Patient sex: F
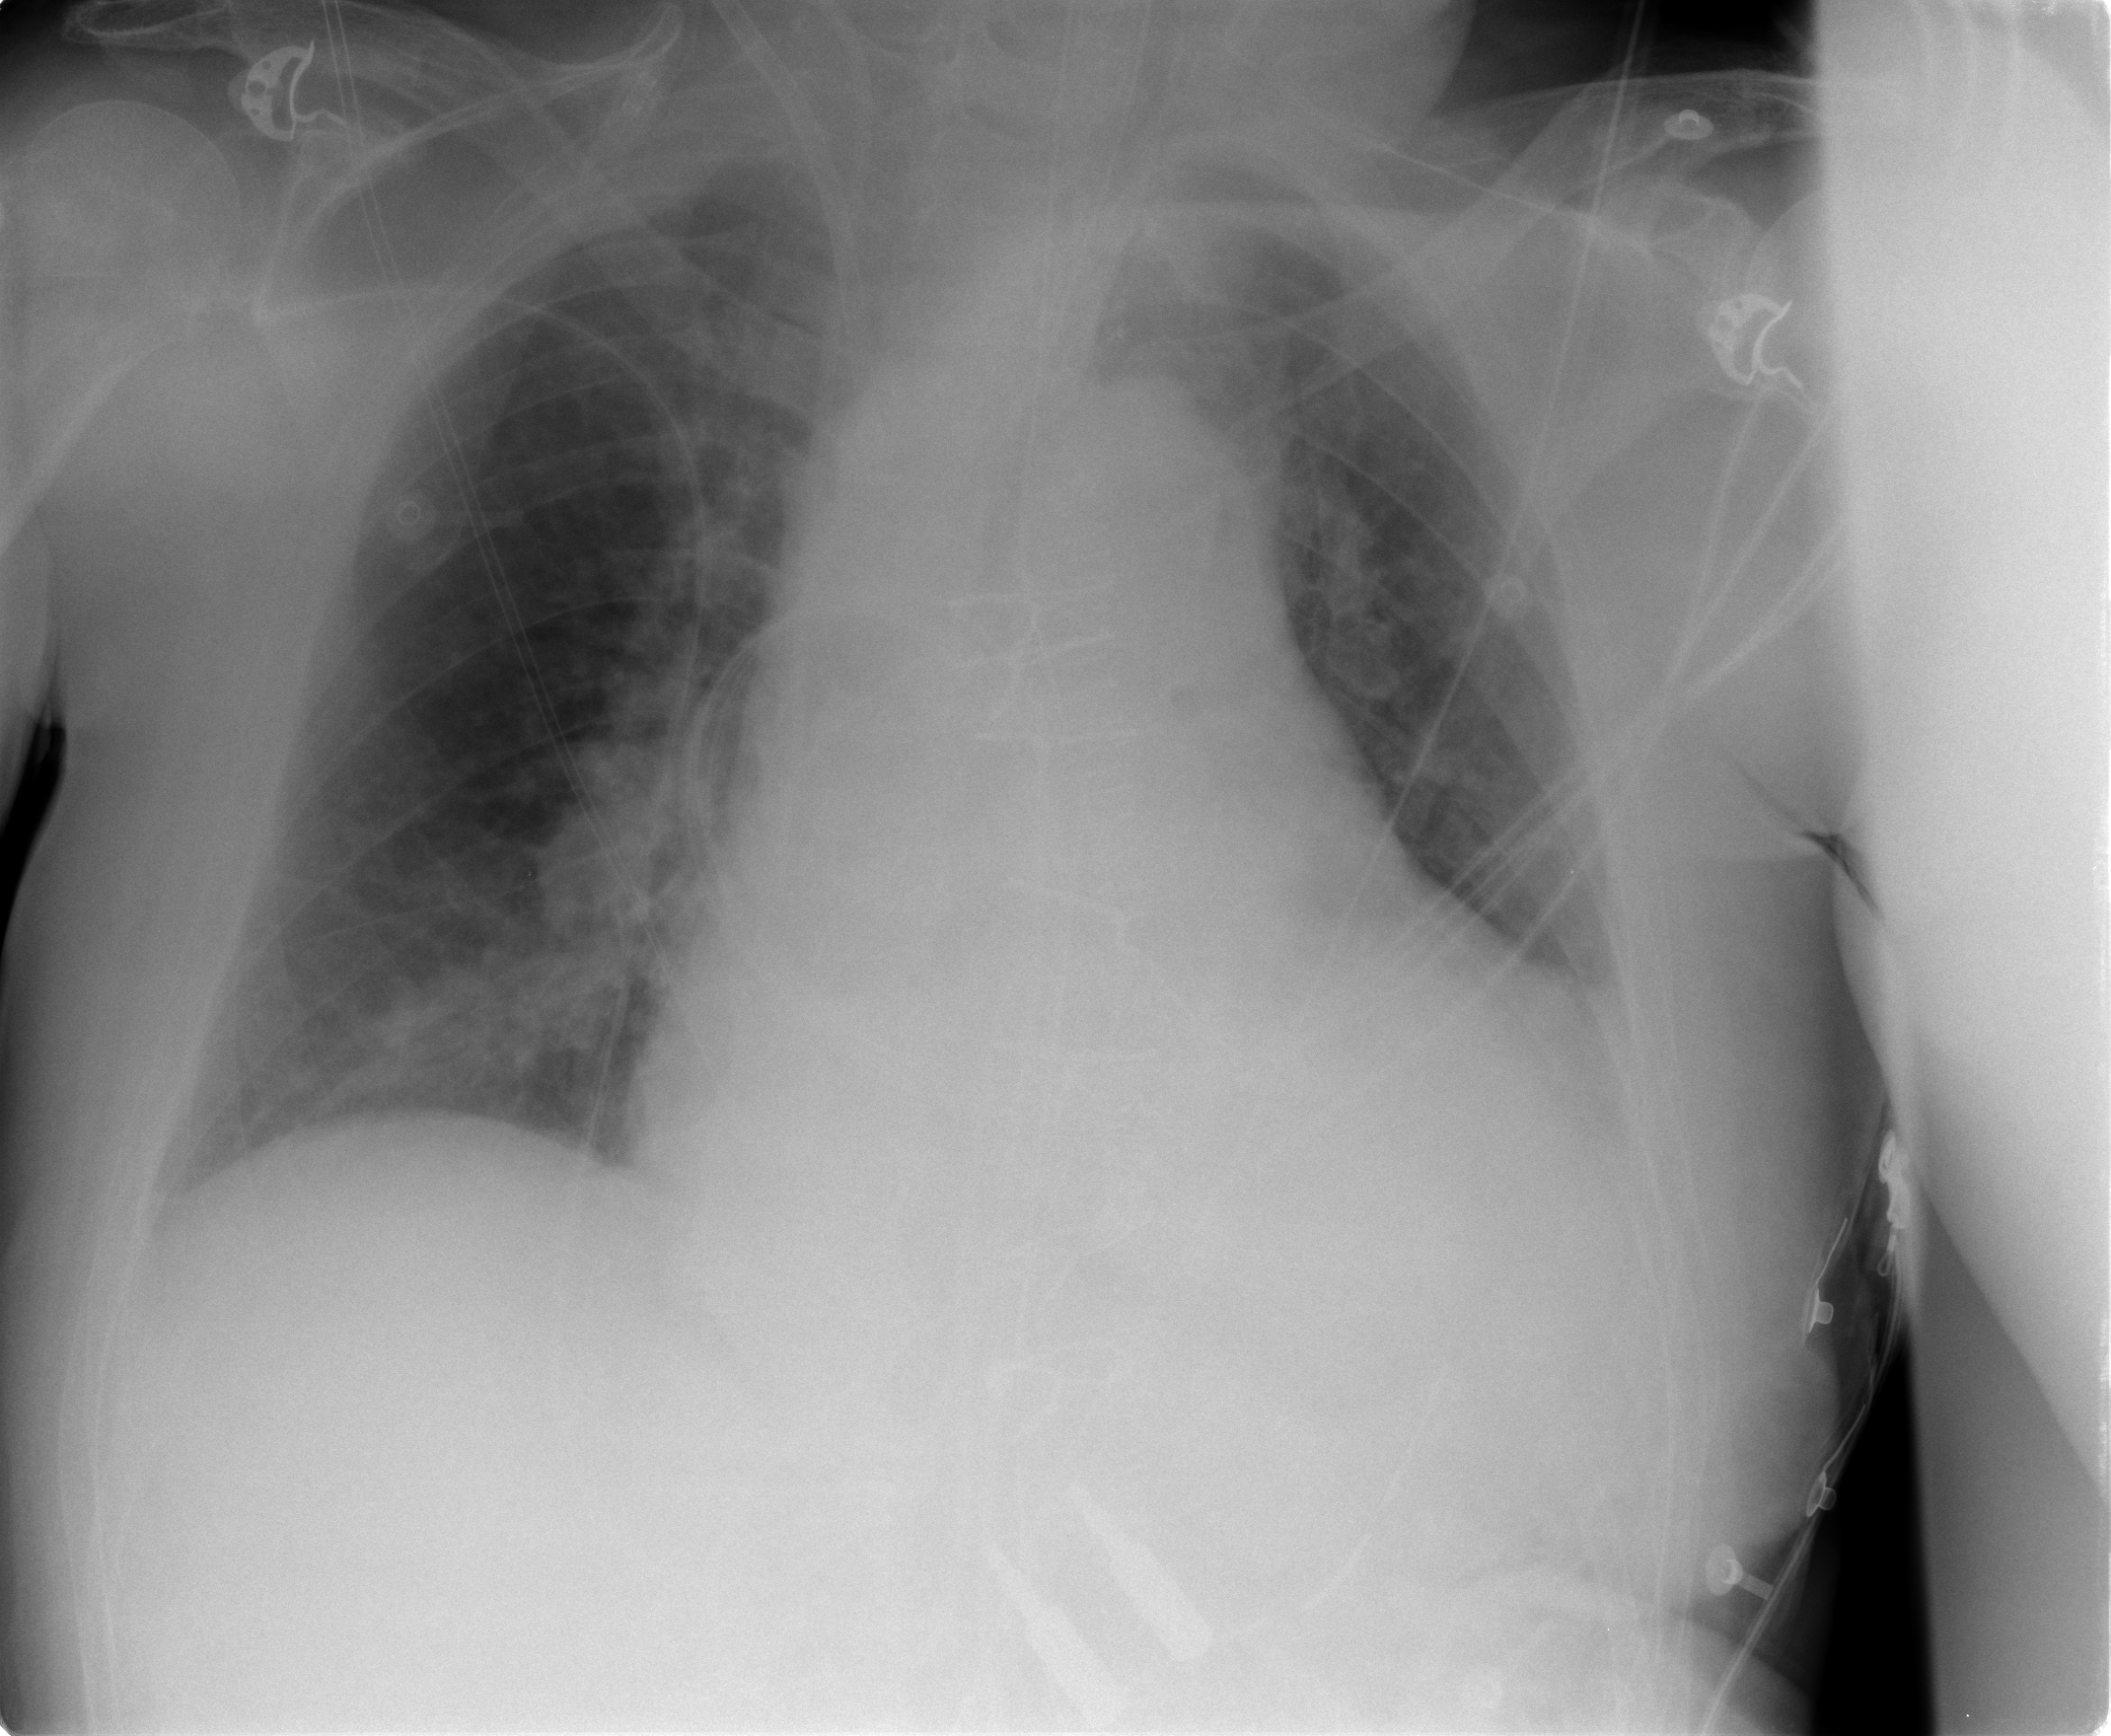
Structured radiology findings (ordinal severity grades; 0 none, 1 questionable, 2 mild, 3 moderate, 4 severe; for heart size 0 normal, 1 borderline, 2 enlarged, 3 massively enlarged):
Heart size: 3
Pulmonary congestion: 0
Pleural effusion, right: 0
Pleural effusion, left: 0
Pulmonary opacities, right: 0
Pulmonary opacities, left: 0
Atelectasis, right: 0
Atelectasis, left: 1